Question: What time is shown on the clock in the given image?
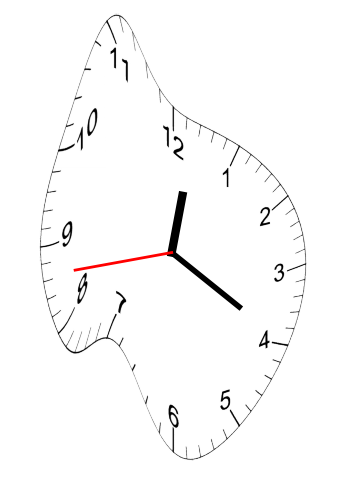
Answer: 12:19:43